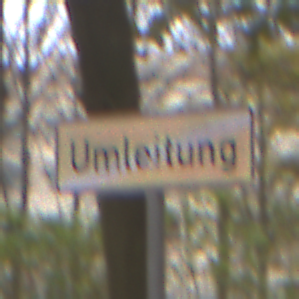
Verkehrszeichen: EndeDerUmleitungsankuendigung
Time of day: Midday
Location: Outdoor (Nature)
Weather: Overcast
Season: NotSpecified
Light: Natural